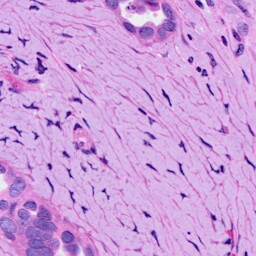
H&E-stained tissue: Ovarian